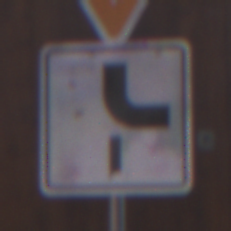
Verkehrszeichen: VerlaufVorfahrtsstrasse10
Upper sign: VorfahrtGewaehren
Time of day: MorningAfternoon
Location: Outdoor (Urban)
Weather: PartlyCloudy
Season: NotSpecified
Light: Natural